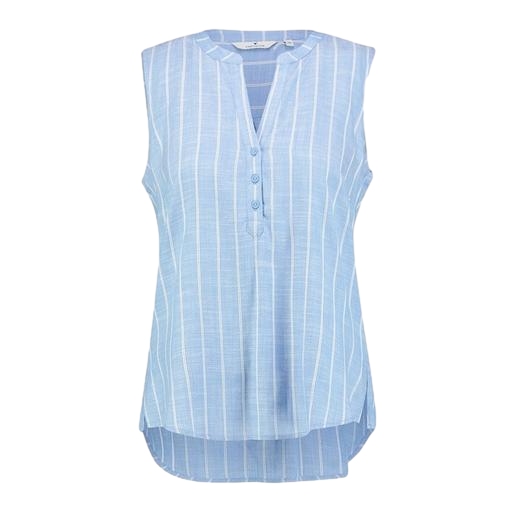
blue le nautical henley tank, blue sleeveless striped blouse, blue sleeveless button-down shirt, white background